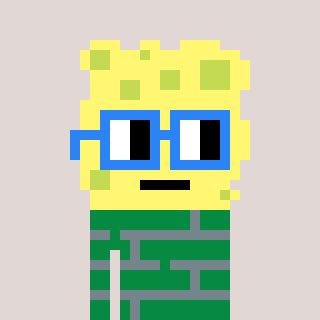
a pixel art character with square blue glasses, a sponge-shaped head and a green-colored body on a warm background